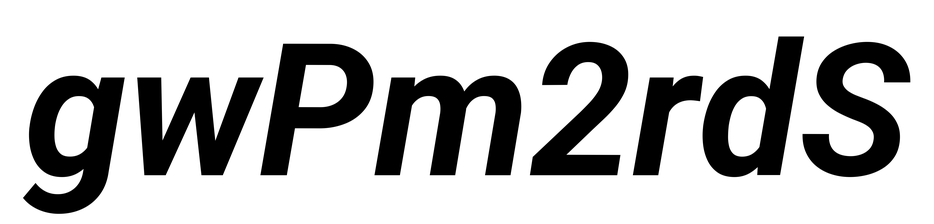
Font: Roboto-Italic_Bold_Italic